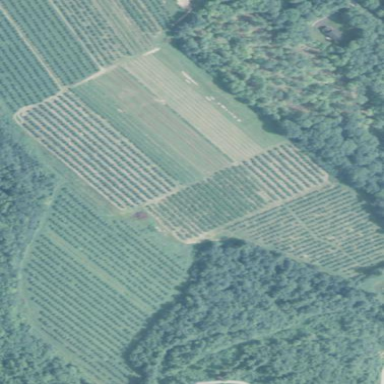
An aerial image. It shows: Orchard.